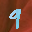
Label: 9